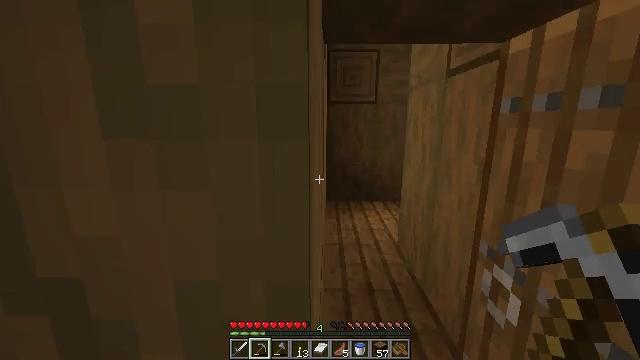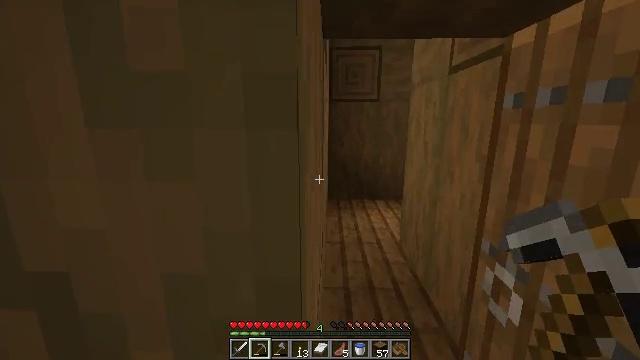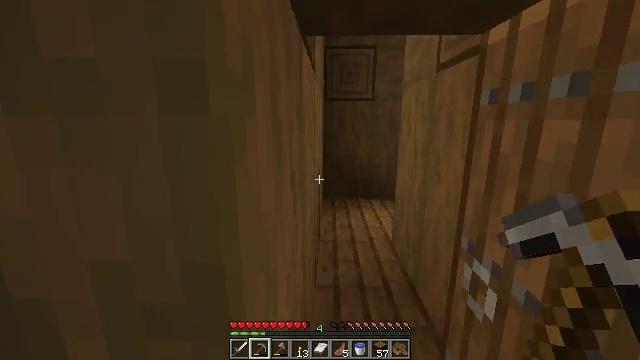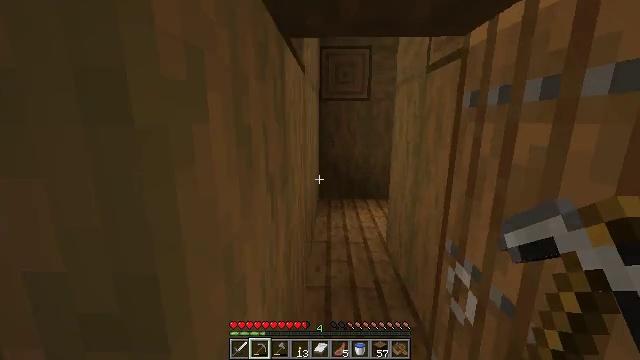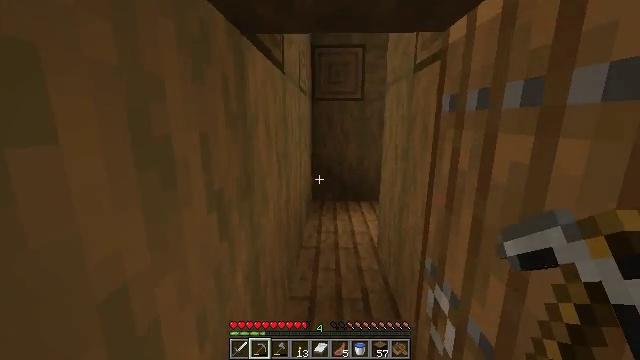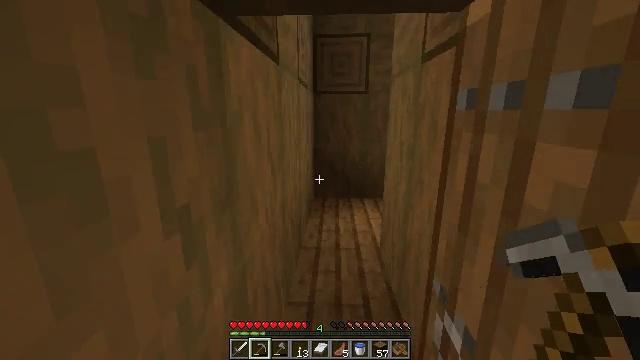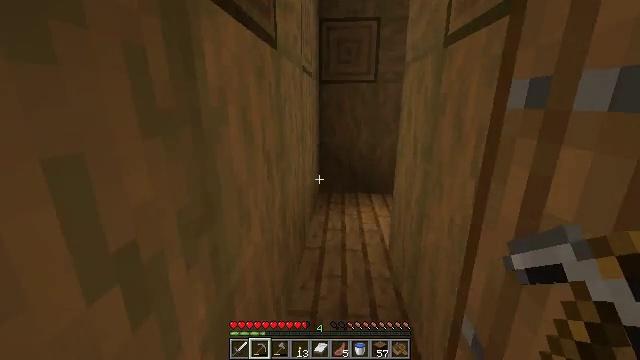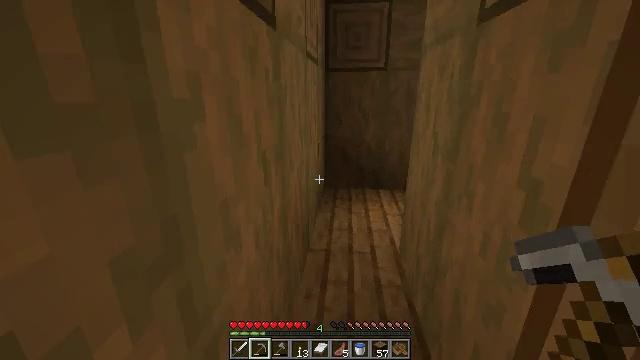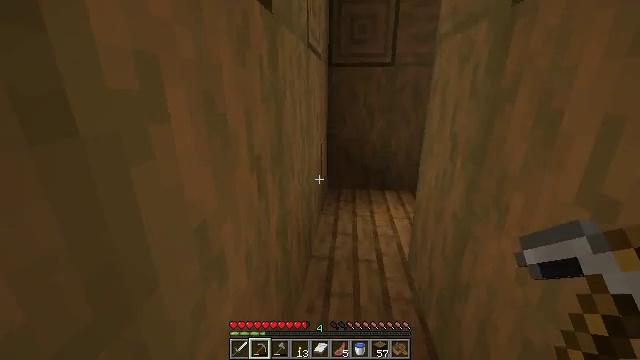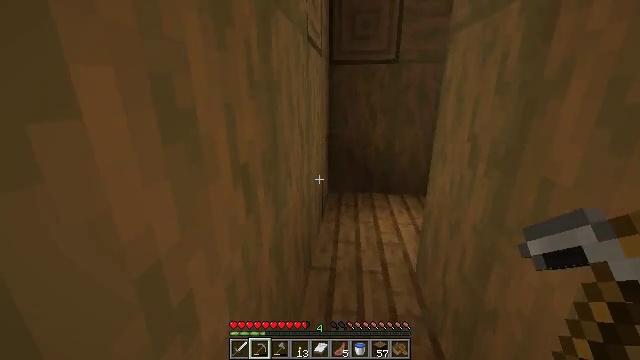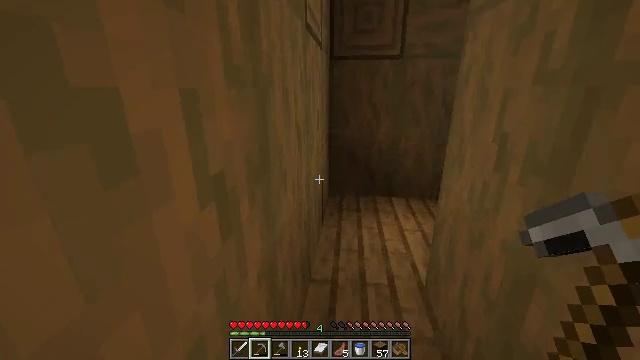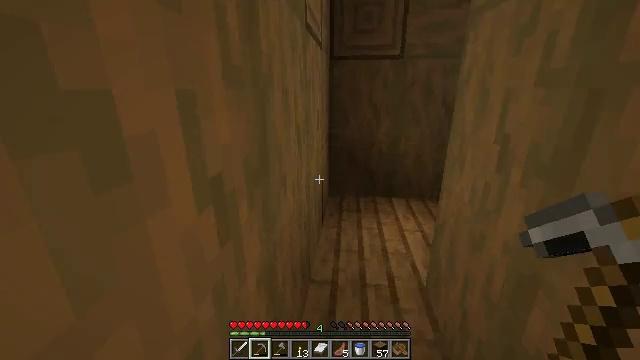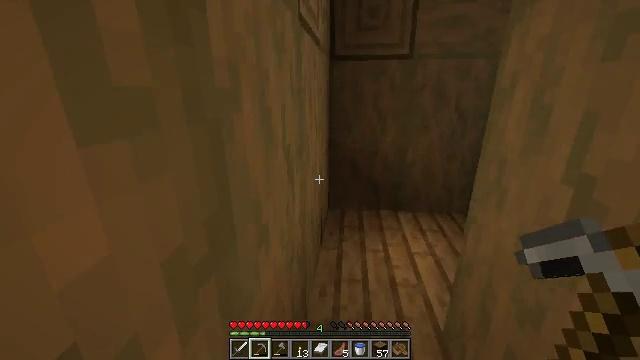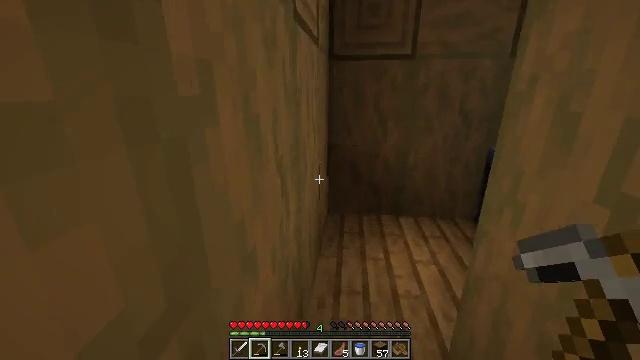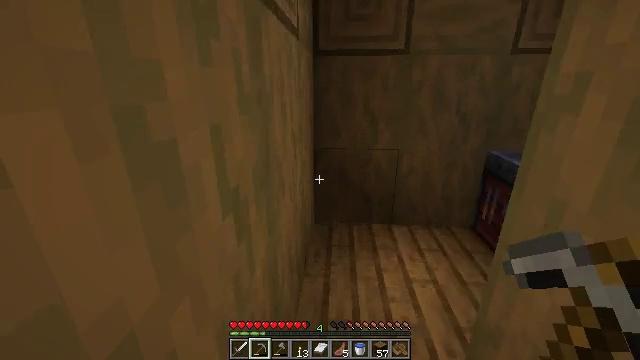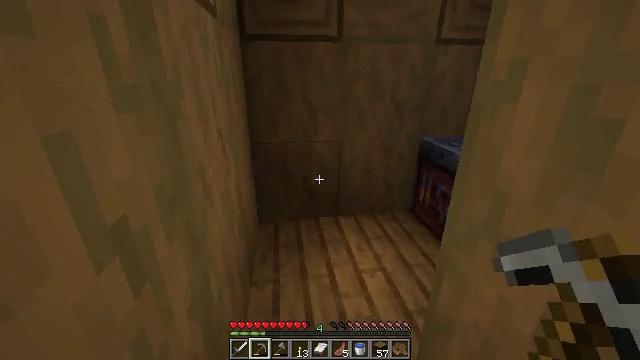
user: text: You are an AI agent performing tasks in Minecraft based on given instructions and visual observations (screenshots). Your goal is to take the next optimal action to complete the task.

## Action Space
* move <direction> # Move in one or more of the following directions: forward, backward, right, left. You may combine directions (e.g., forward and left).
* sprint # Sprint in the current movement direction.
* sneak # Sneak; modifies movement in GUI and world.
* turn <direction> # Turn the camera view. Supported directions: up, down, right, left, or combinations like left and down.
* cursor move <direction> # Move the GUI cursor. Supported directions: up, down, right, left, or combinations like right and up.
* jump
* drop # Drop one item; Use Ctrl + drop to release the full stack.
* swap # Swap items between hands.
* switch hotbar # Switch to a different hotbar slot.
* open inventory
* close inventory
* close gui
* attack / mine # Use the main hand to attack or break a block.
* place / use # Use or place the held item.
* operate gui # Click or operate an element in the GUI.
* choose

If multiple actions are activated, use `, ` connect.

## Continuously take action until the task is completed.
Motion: motion action
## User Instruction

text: Mine the lantern.
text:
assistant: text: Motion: move forward and move right
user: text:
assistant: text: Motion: move forward and move right
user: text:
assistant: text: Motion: move forward and move right
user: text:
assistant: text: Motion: move forward
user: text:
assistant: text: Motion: move forward, turn left and down
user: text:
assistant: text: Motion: move forward, turn left and down
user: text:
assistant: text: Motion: move forward, turn left and down
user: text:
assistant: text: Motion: move forward
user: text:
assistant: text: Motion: move forward
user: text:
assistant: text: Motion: move forward
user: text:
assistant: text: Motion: move forward
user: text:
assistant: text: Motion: move forward
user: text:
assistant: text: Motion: move forward
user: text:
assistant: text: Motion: move forward, turn right
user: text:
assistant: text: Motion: move forward, turn right and down
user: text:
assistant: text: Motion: move forward and move left, turn right
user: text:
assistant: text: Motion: move forward and move left, turn right
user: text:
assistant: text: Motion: move forward and move left, turn right and down
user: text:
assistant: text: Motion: move forward and move left, turn right and down
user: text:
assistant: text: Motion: move left, turn right and down
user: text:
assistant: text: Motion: move left, turn right
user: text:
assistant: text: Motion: move left
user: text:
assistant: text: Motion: move left, turn right
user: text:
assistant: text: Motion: move left, turn right
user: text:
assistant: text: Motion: move left, turn right
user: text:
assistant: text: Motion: no_op
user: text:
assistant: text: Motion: no_op
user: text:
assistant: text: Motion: no_op
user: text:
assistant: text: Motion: no_op
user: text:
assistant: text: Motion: no_op